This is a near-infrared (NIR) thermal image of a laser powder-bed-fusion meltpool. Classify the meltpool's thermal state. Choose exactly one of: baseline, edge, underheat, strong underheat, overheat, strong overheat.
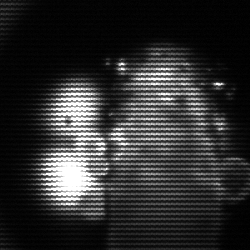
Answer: strong underheat